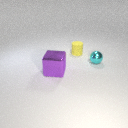
large purple metal cube in front of small yellow rubber cylinder